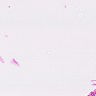
Metastatic tissue present: no